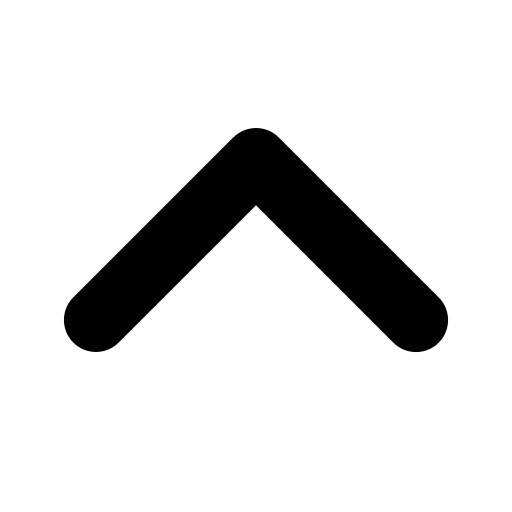
Tags: icon, FontAwesome, fa-icon, solid, angle, up